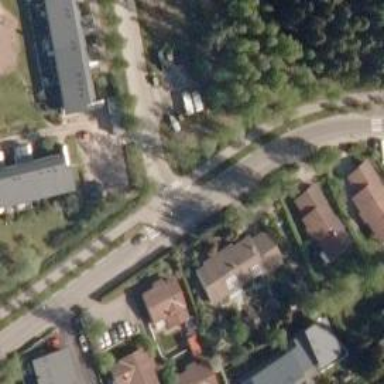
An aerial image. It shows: Footway along the road.